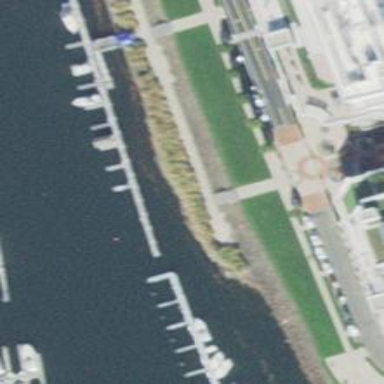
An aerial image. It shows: Man-made pier.